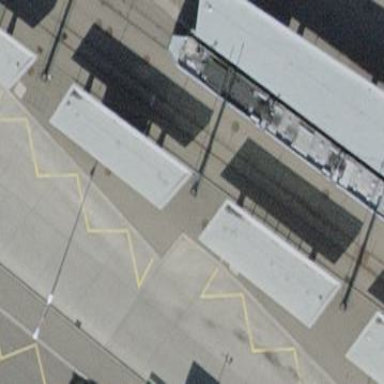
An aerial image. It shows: Shelter for public transport located on building roof.